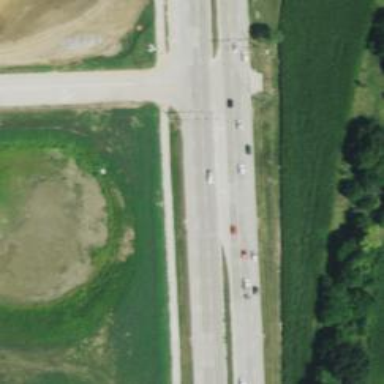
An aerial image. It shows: Primary highway.